Question: I have to perform two animations on an object simultaneously.
For a number of reasons, I want to use jQuery for the vertical animation and CSS3 for the horizontal one.
On jQuery side, 'swing' easing works great:

'''
swing: function (a,b,c,d){return(-Math.cos(a*Math.PI)/2+.5)*d+c}
'''
If it is impossible, I'm looking for an easing function (e.g. a Bezier curve) that is to 'swing'
and can be used in jQuery and CSS3. Please include link to any required plugins.
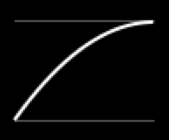
Answer: ## TL;DR
I found that '[.02, .01, .47, 1]' Bezier curve provides a good enough approximation.
### CSS3
'''
-webkit-transition: all 1s cubic-bezier(.02, .01, .47, 1);
-moz-transition: all 1s cubic-bezier(.02, .01, .47, 1);
transition: all 1s cubic-bezier(.02, .01, .47, 1);
'''
### jQuery
'''
$(element).animate({ height: height }, 1000, $.easie(.02, .01, .47, 1));
'''
with <URL>.
---
## The Quest
I used <URL> to find out the exact function and its arguments:

It's the same as 'y = -x * (x - 2)' where 'x' is between '0' and '1'.
So I created a graph with <URL>:

I cropped it and put it online.
Then used 'position: absolute' to overlay <URL>, suggested by Jim Jeffers.

'[.02, .01, .47, 1]'.